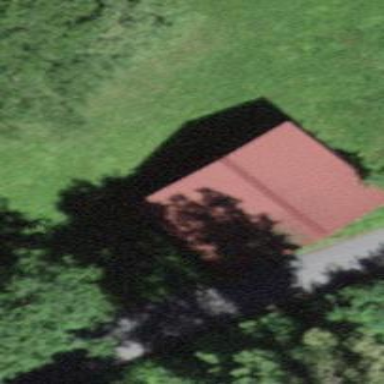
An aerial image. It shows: Rural barn.